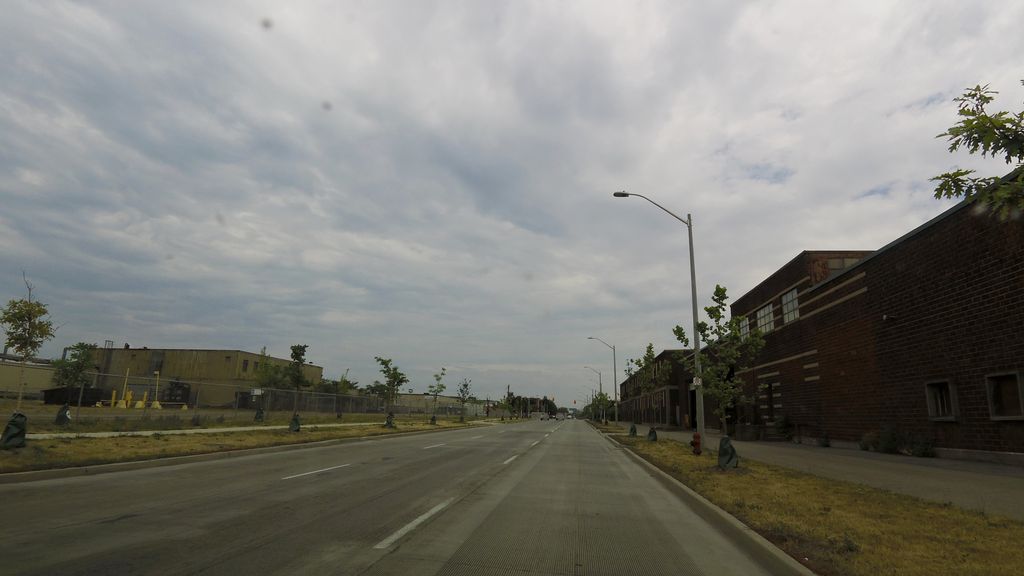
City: hamilton